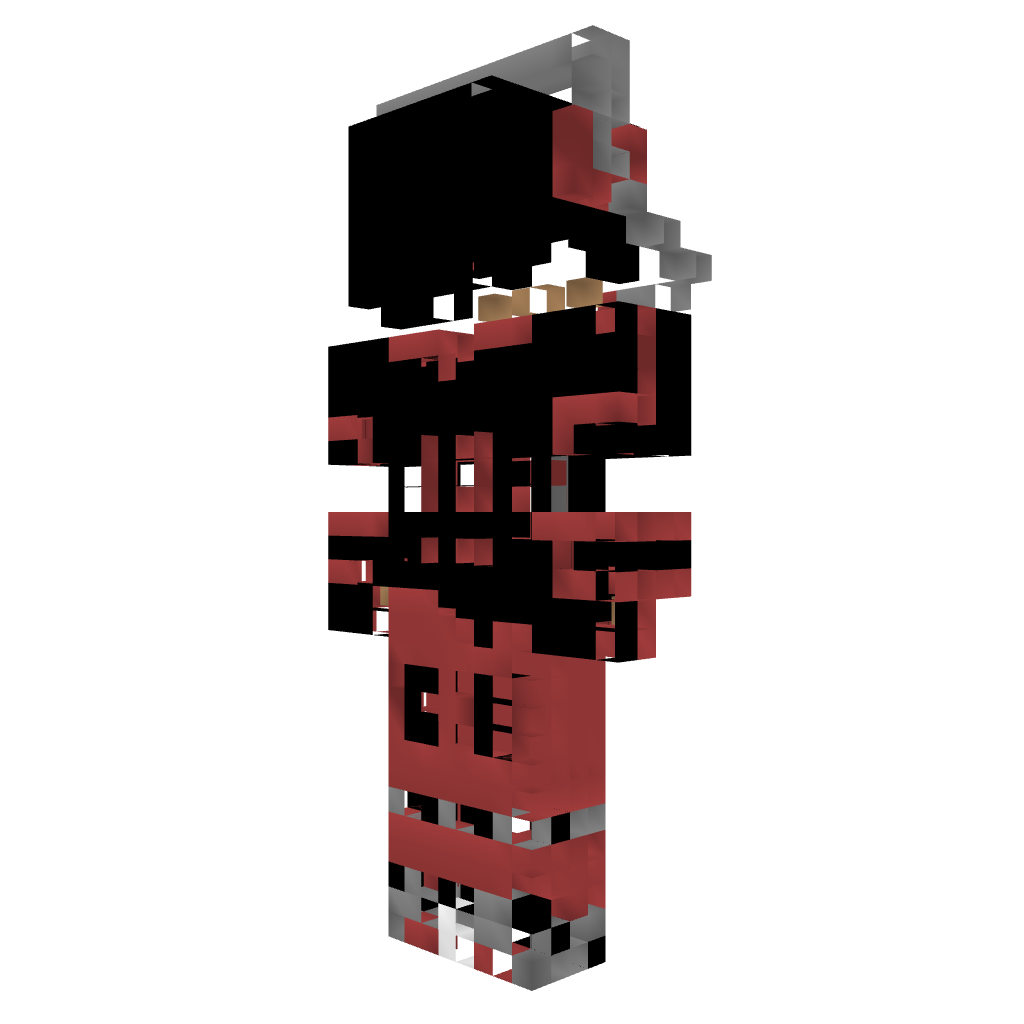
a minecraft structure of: My Skin Pixle Art bad low quality